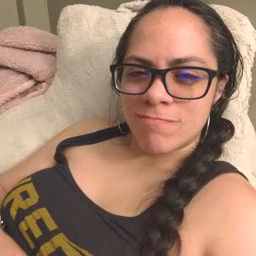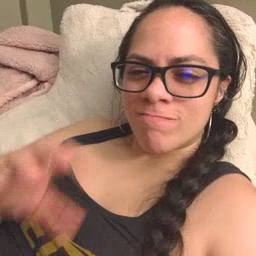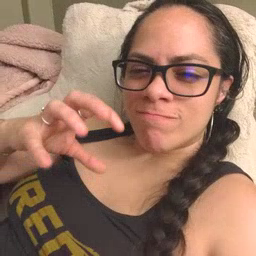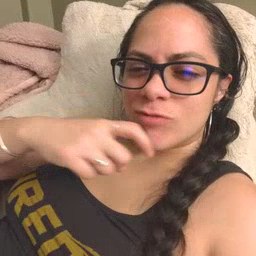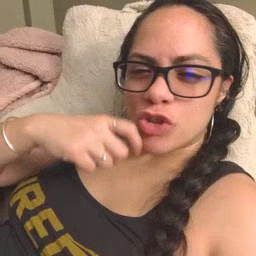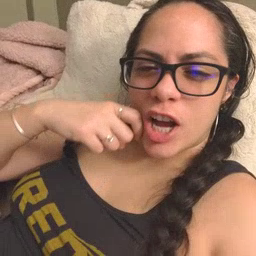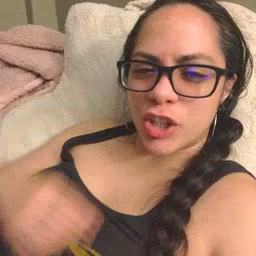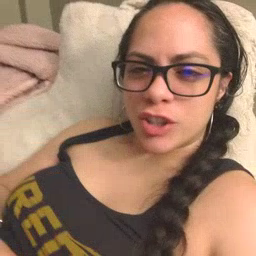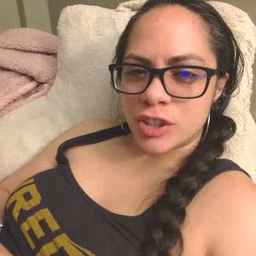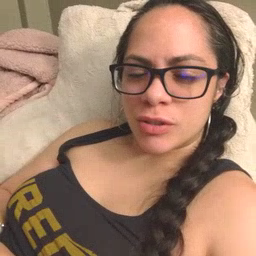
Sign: dryer